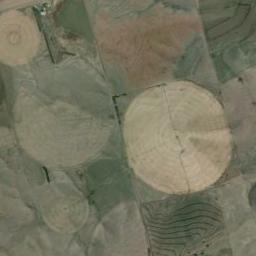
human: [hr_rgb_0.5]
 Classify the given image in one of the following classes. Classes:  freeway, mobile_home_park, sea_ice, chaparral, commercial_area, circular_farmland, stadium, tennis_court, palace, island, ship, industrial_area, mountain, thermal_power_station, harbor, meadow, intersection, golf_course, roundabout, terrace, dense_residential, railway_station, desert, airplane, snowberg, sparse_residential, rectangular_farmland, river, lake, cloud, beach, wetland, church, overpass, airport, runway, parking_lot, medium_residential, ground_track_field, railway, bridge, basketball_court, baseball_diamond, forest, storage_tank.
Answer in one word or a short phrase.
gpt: circular_farmland